Question: My problem is I got this error message when I try pulling repository from mercurial.

Why?
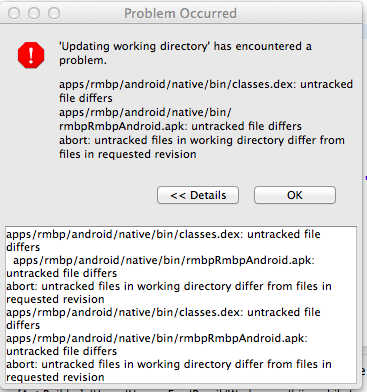
Answer: I already found the answer. I need to update after pull.